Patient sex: F
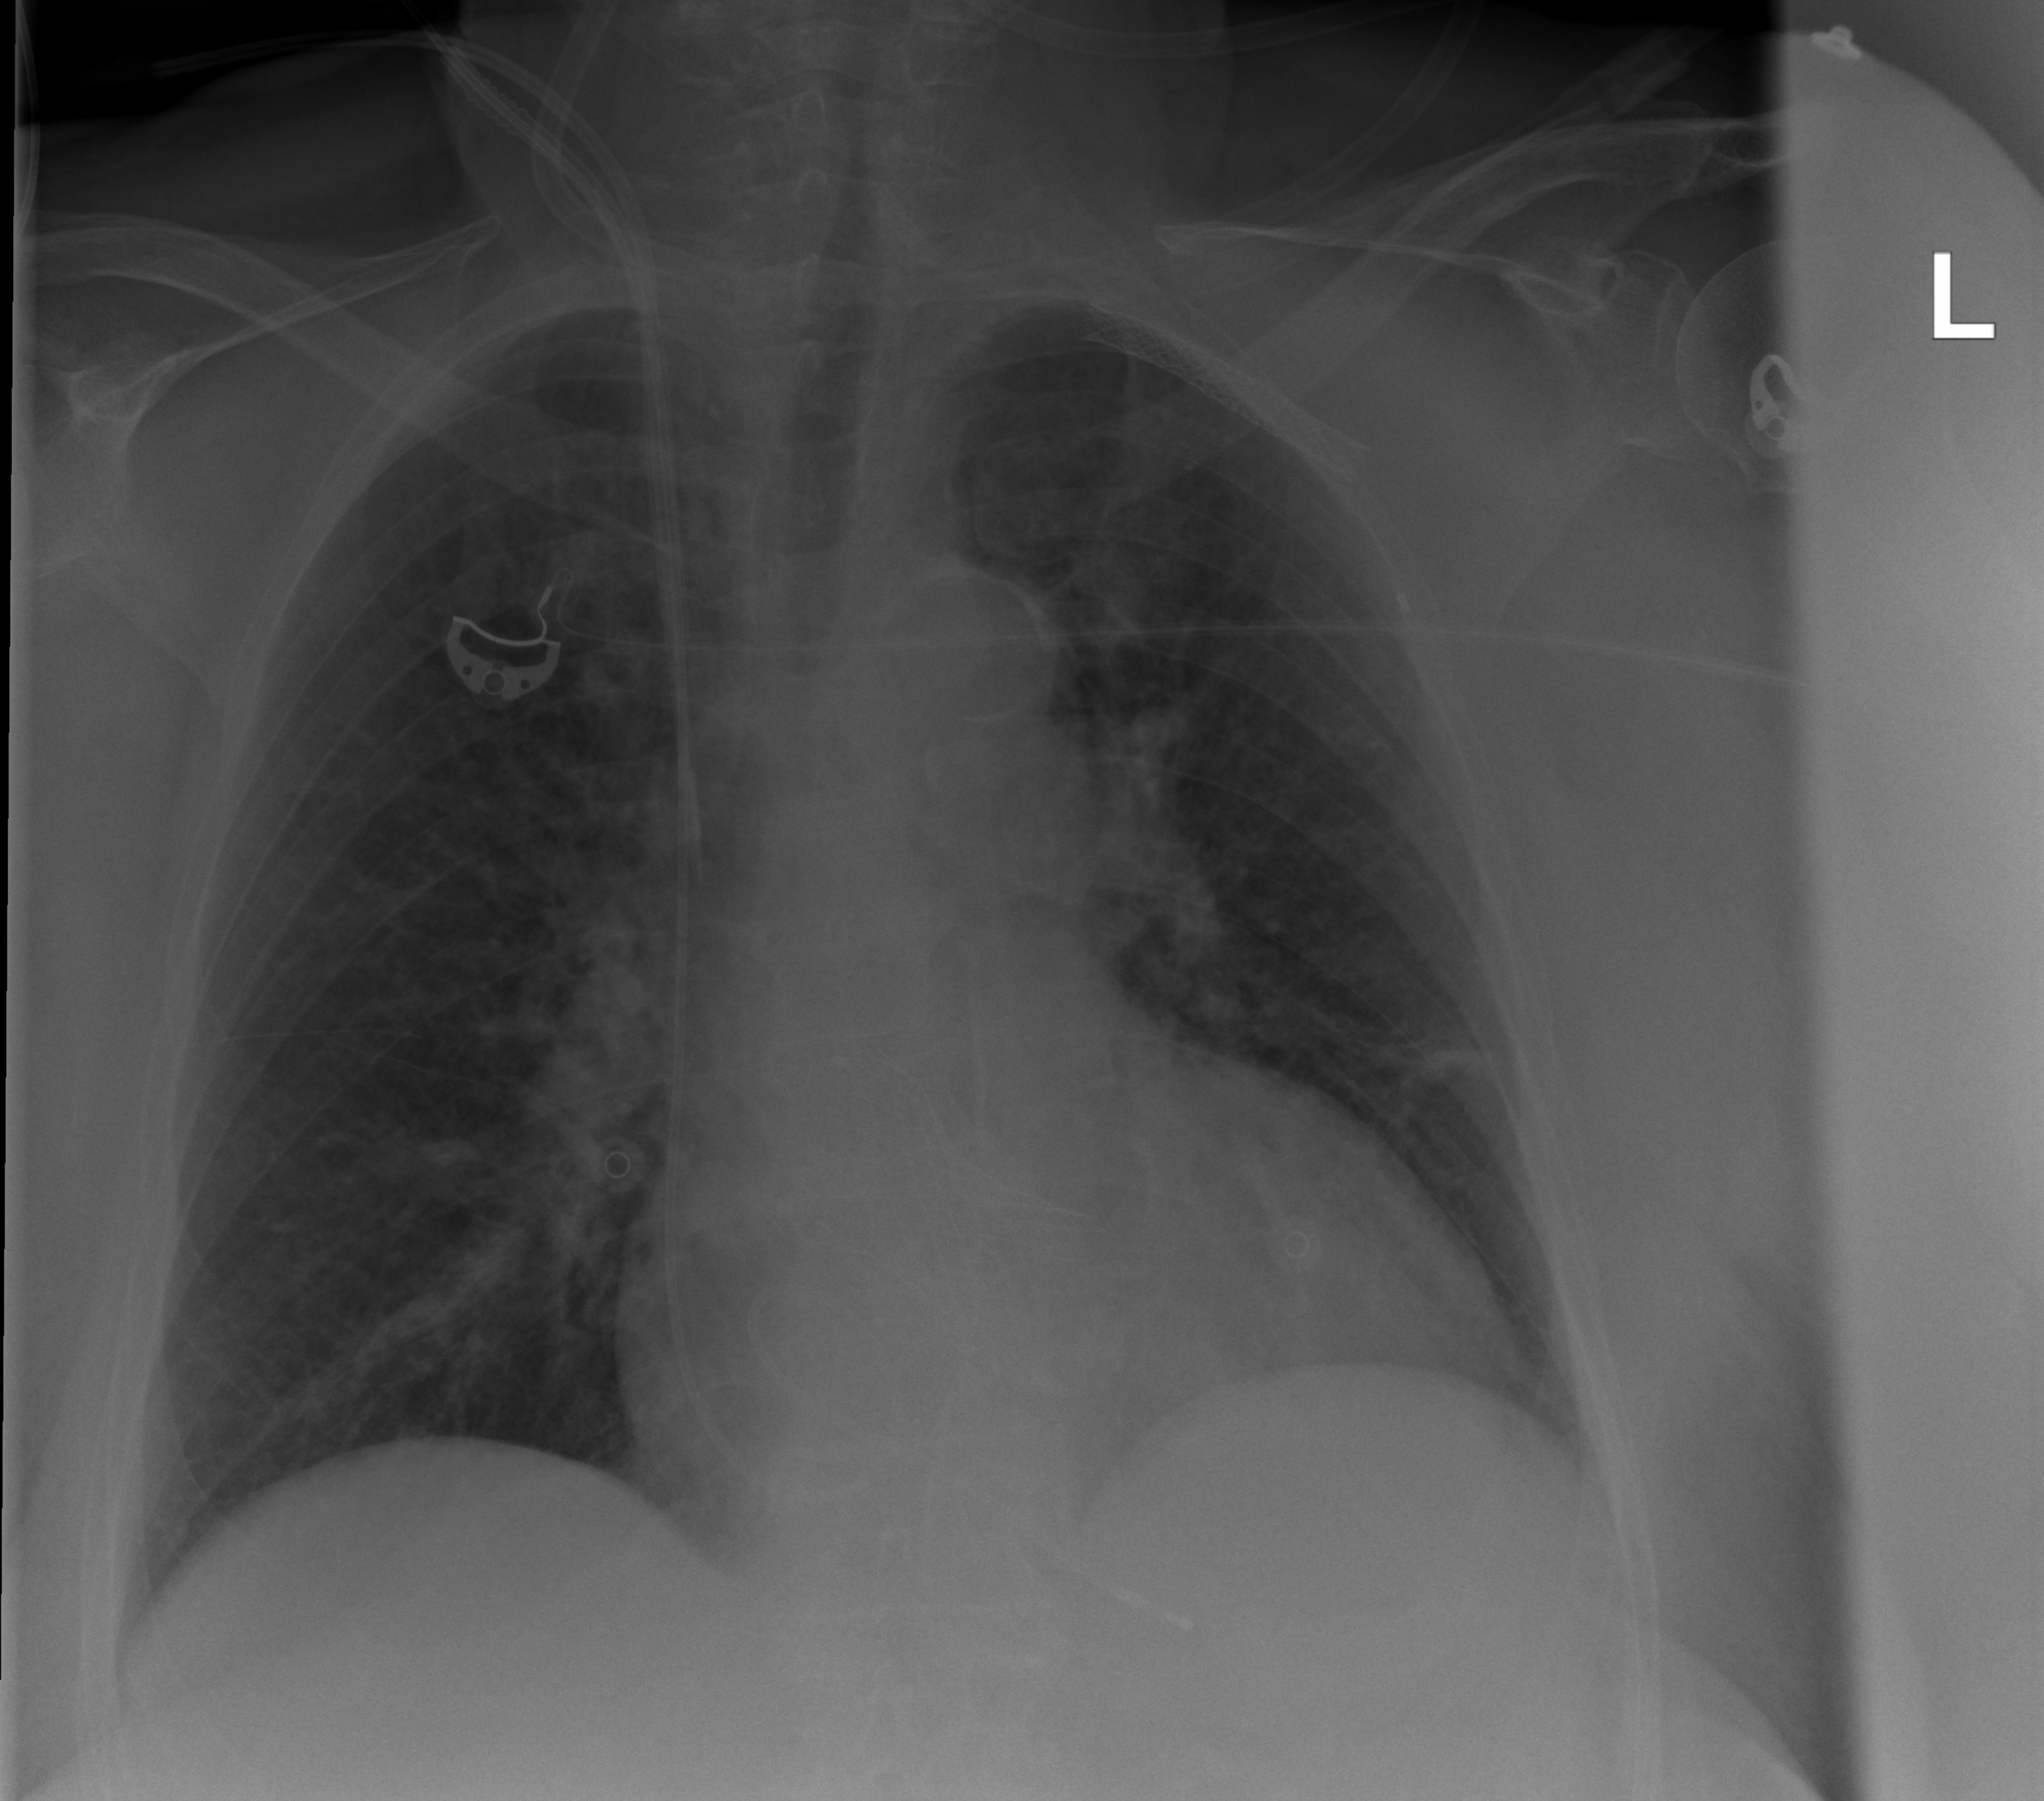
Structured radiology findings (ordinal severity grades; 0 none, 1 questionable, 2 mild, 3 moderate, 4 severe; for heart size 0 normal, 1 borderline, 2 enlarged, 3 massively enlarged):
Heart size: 0
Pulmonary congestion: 0
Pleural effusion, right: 0
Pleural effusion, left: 0
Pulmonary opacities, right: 0
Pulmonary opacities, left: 0
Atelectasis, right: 0
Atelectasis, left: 2